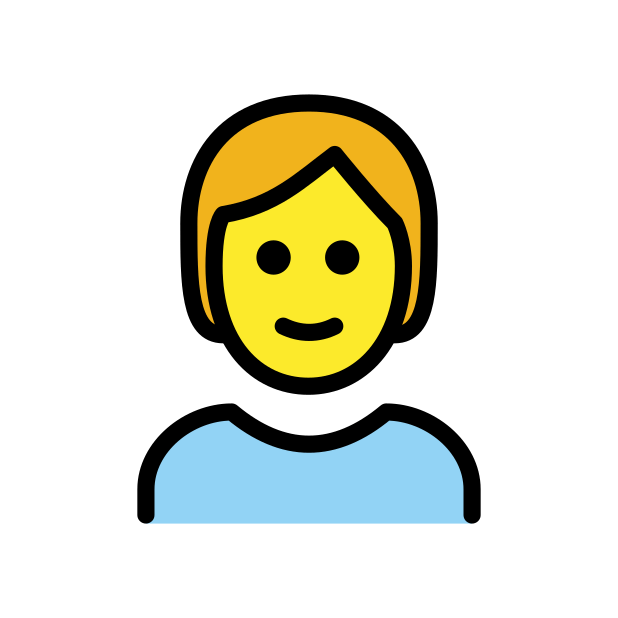
Emoji: 🧑
Name: adult
Unicode: 0x1f9d1